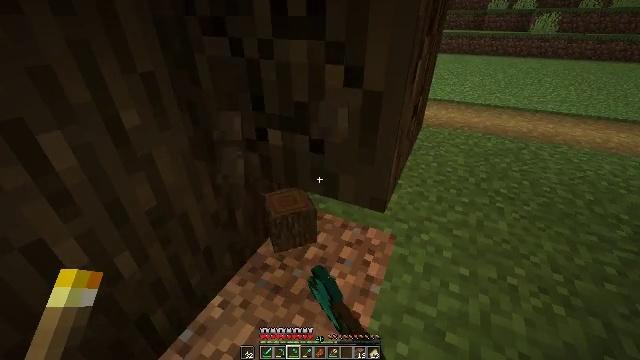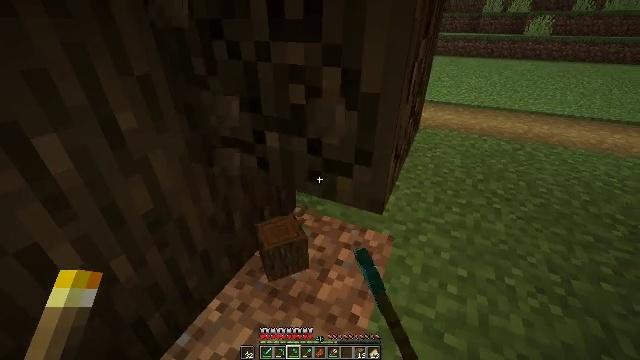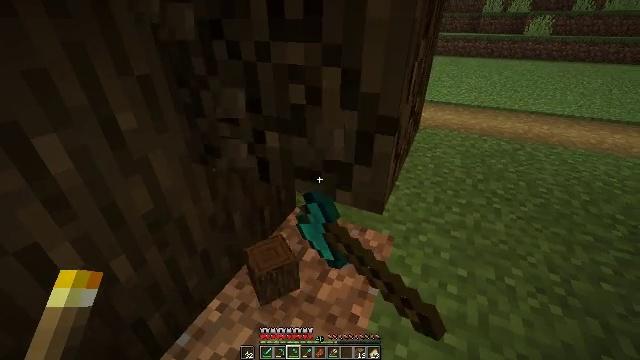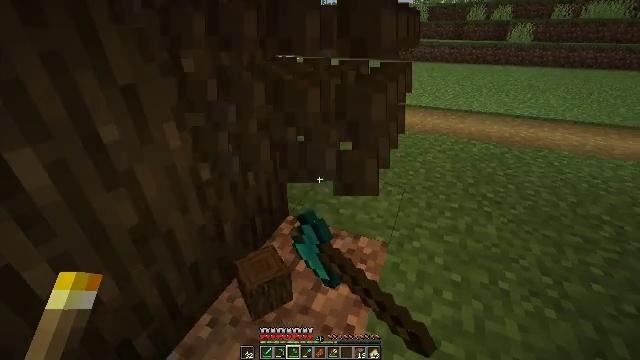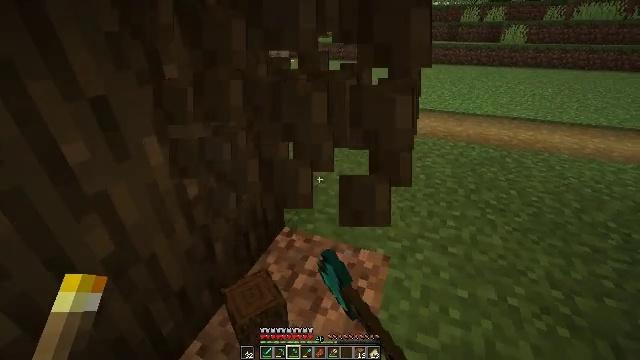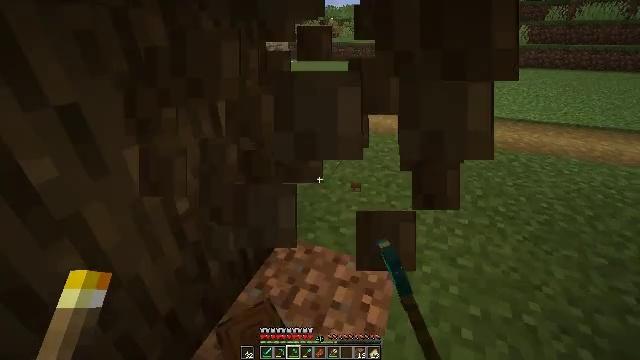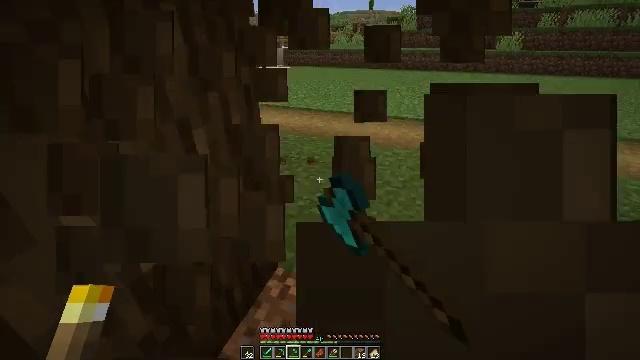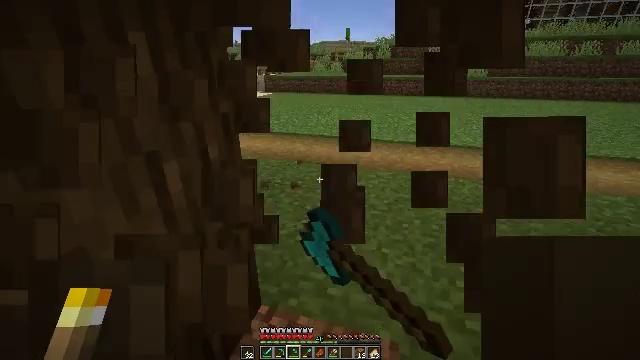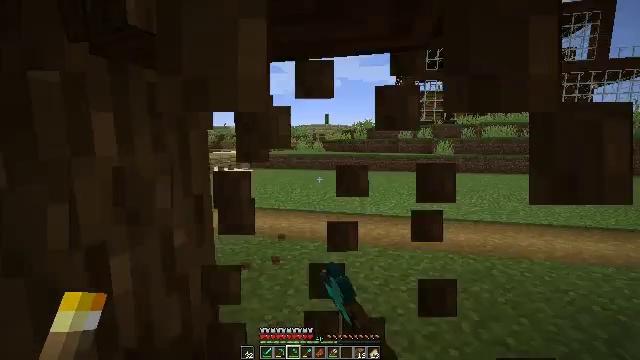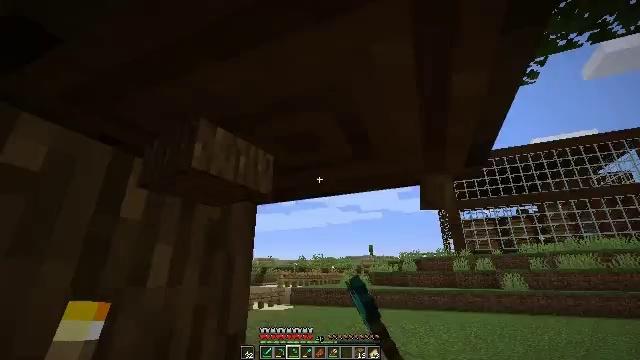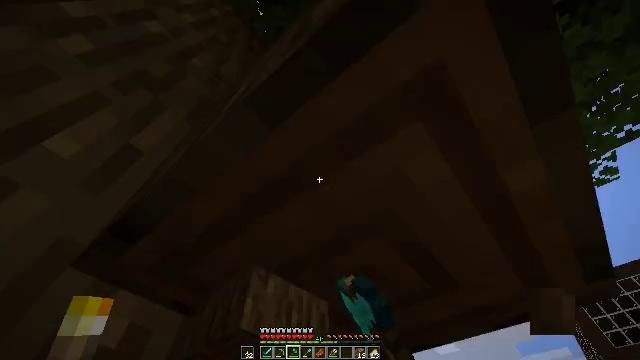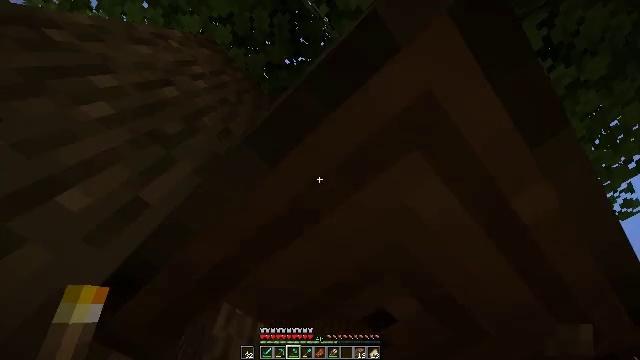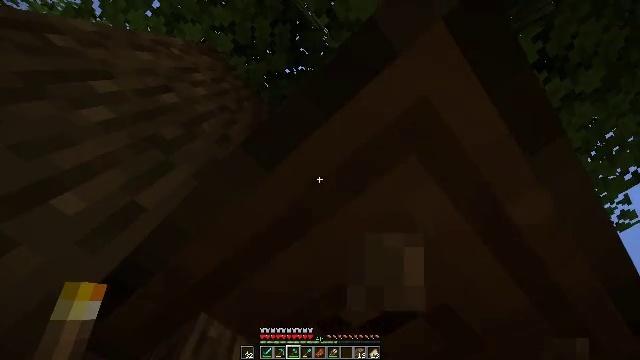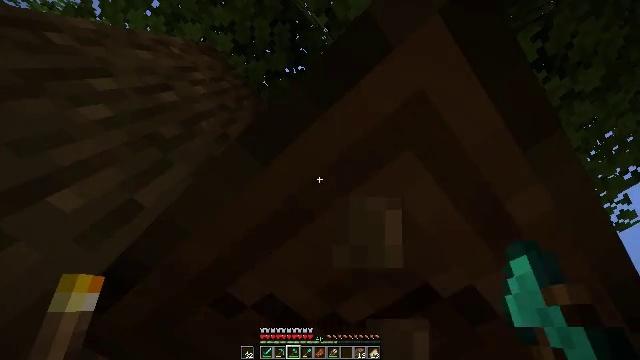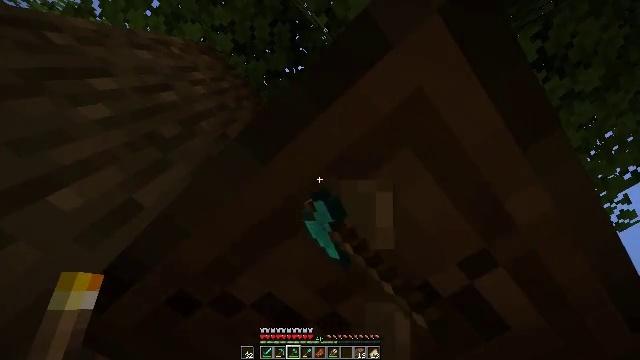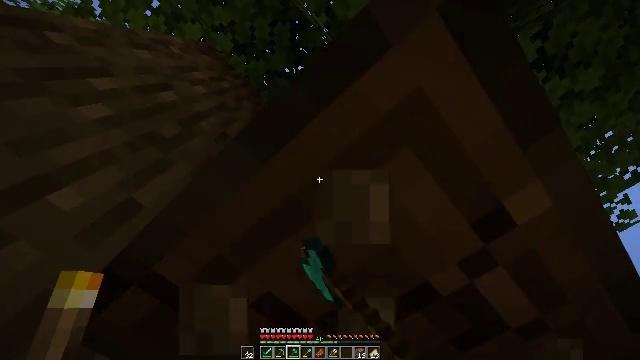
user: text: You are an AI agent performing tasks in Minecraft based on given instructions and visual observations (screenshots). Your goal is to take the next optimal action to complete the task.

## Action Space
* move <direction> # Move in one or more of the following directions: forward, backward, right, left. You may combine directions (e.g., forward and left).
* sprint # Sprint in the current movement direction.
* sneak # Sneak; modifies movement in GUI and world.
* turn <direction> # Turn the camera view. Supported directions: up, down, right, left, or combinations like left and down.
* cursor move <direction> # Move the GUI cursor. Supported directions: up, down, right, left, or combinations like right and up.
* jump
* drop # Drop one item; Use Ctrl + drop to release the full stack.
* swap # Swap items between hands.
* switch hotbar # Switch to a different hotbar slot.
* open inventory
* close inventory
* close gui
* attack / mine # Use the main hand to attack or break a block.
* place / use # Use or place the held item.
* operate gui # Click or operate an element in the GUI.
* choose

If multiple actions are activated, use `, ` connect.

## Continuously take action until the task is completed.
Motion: motion action
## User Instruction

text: Break the dark oak log in the forest.
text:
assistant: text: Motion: attack / mine
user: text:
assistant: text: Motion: attack / mine
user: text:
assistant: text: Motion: move forward, turn right and up, attack / mine
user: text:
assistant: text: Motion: move forward, turn right, attack / mine
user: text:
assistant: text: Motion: move forward, attack / mine
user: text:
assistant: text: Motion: move forward, turn right and up, attack / mine
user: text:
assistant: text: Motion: turn right and up, attack / mine
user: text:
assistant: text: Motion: turn right and up, attack / mine
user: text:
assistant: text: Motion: turn left and up, attack / mine
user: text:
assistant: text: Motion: turn left and up, attack / mine
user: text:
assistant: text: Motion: turn left and up, attack / mine
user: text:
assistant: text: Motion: turn up, attack / mine
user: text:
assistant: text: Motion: attack / mine
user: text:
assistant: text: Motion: attack / mine
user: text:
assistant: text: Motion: attack / mine
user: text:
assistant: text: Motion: attack / mine
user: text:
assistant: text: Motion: attack / mine
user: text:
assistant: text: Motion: attack / mine
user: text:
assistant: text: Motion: attack / mine
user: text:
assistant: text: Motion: attack / mine
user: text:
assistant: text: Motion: attack / mine
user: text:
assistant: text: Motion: attack / mine
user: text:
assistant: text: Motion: turn left, attack / mine
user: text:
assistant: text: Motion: turn left, attack / mine
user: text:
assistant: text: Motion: turn left and up, attack / mine
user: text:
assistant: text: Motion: turn left, attack / mine
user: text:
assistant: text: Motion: turn left, attack / mine
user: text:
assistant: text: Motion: attack / mine
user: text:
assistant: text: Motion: move right, attack / mine
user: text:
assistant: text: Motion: move right, attack / mine